Question: I'm attempting to launch chrome using watir-webdriver but with a specific extension loaded. I haven't been able to figure out how to do this in ruby. When I run the following code
'@browser = Watir::Browser.new(:chrome, :switches => %w[--load-extension="file path of the extension"])'
I will get this message:
Now what I noticed was odd was the dual path. I'm not sure where the first half of the path is coming from ("...Google\Chrome\Application..."). The 2nd half of it is what I specified in the code. When I click OK it'll launch the browser (it will wait until I do) but without the extension loaded. What's odd about the error is the manafest.json file
in that folder location (and no it's not an extension issue) and looks fine to me. I can launch the browser normally (outside of the automation) and it'll run the extensions. Let me know if there's more information that you need.
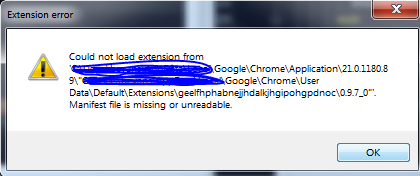
Answer: OK I figured out what the problem was. I am now using this line of code:
'''
@browser = Watir::Browser.new :chrome, :switches => %w[--load-extension=.../Chrome/User\ Data/Default/Extensions/geelfhphabnejjhdalkjhgipohgpdnoc/0.9.7_0]
'''
looks like it doesn't like the quotes around the path. Took those out and it launched the extension fine.